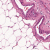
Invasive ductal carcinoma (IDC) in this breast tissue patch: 0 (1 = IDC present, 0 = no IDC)